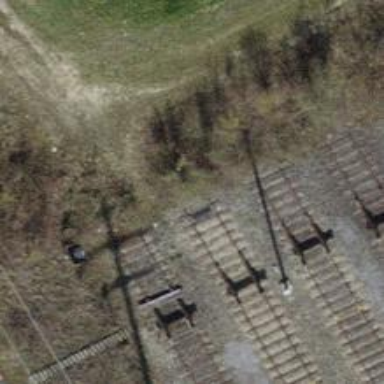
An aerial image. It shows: Railway buffer stop.